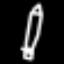
Label: pencil